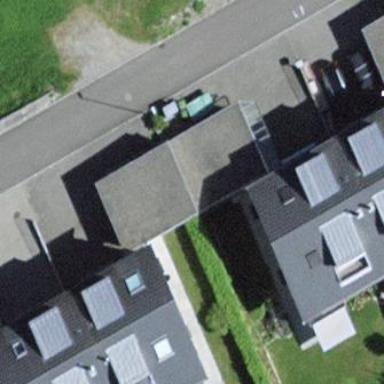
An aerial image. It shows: Garage building.